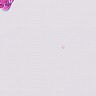
Metastatic tissue present: no